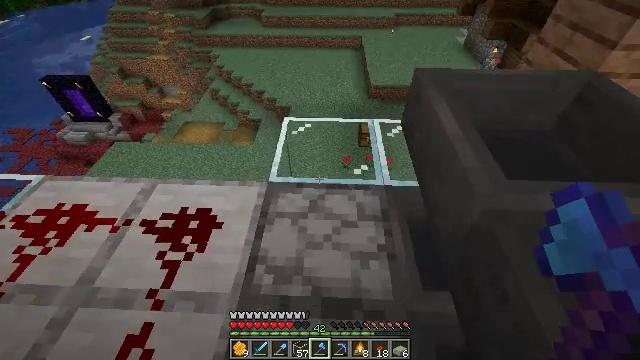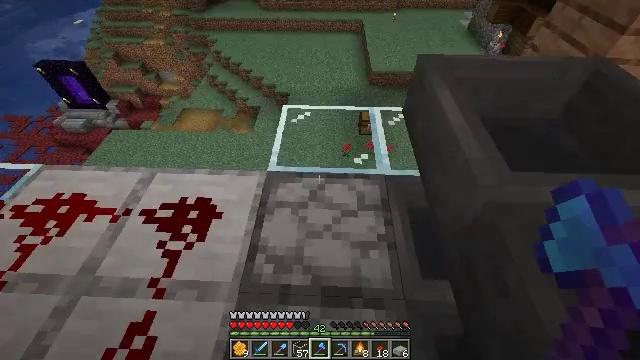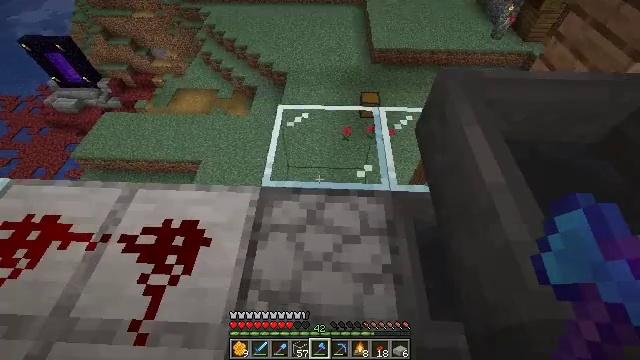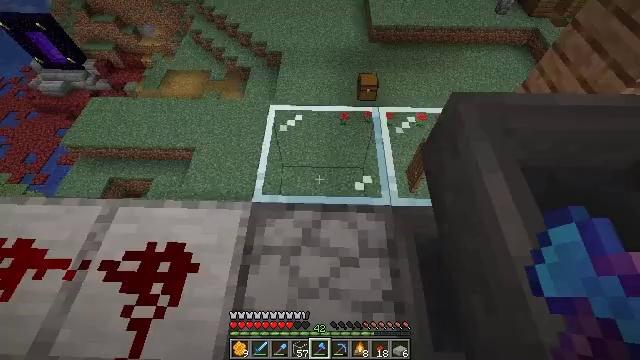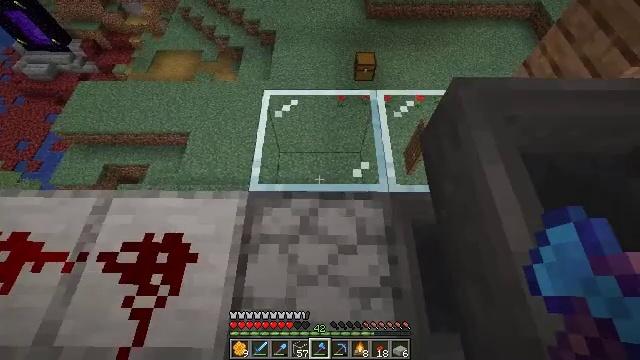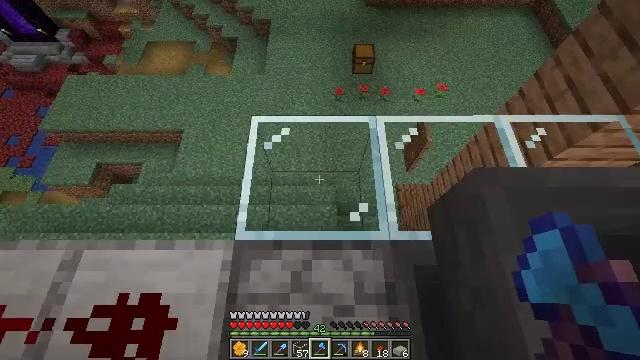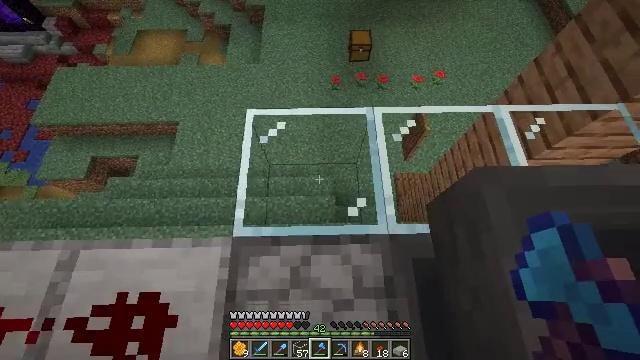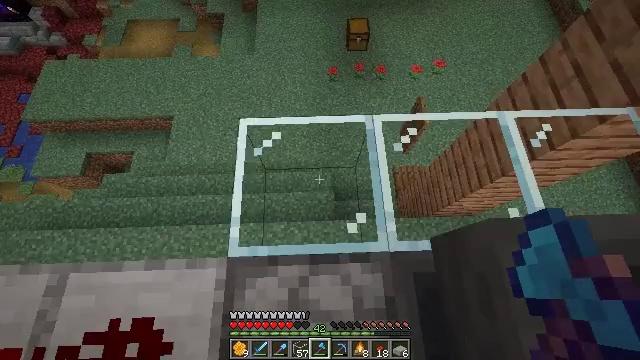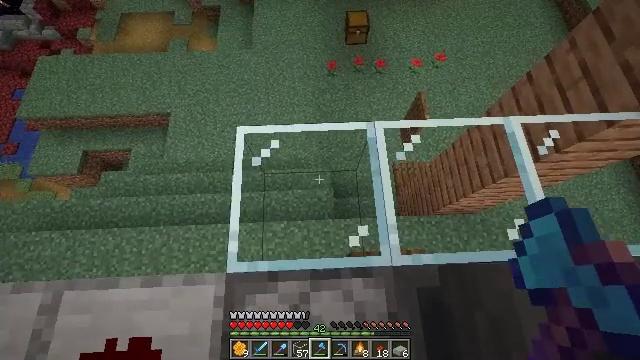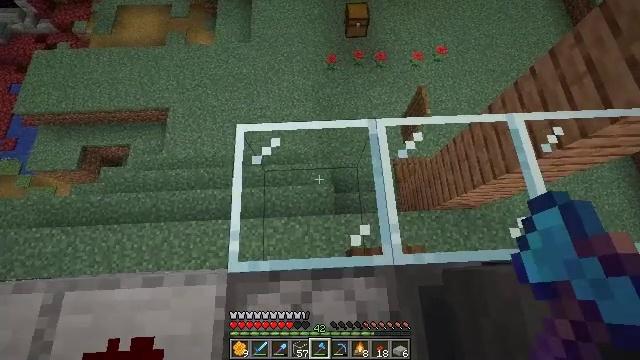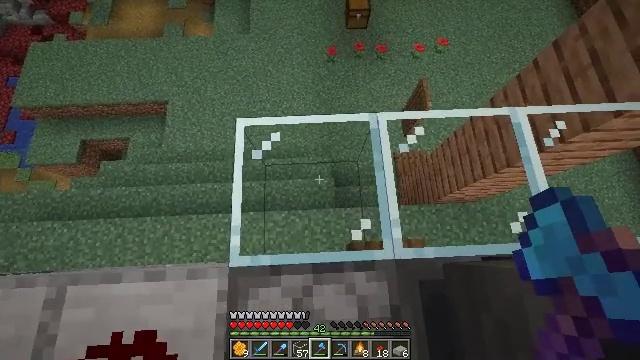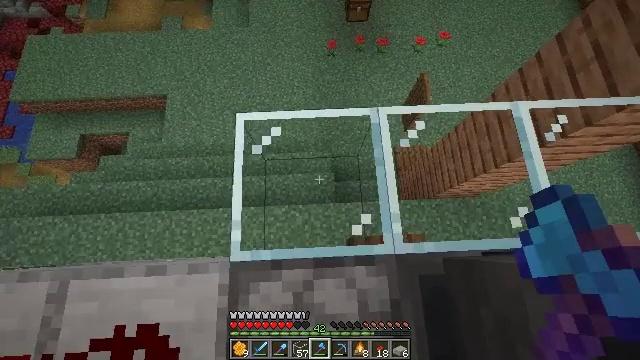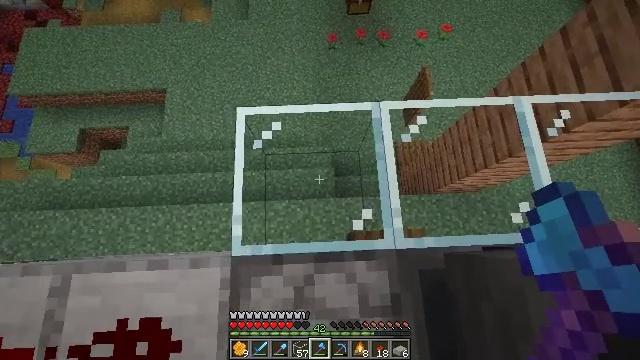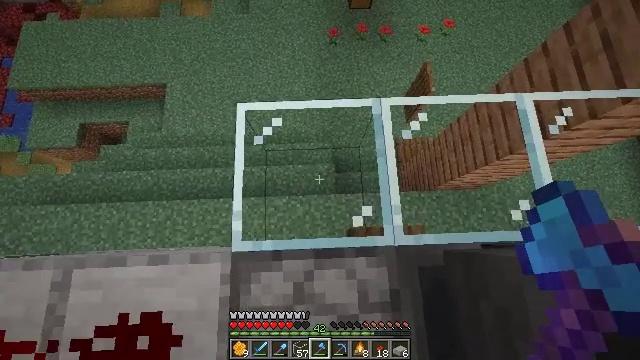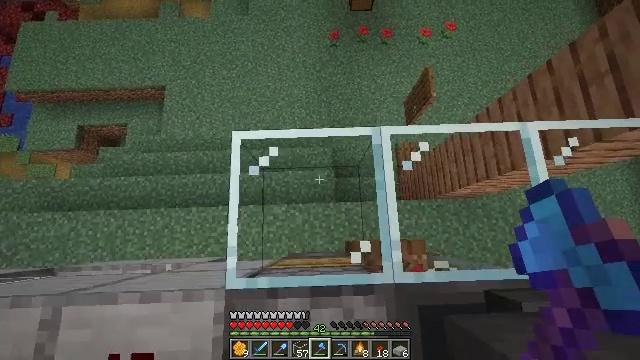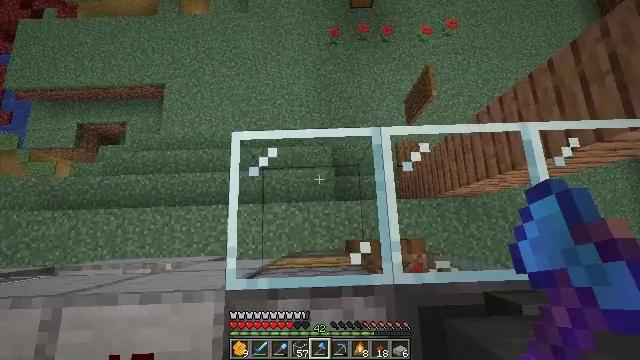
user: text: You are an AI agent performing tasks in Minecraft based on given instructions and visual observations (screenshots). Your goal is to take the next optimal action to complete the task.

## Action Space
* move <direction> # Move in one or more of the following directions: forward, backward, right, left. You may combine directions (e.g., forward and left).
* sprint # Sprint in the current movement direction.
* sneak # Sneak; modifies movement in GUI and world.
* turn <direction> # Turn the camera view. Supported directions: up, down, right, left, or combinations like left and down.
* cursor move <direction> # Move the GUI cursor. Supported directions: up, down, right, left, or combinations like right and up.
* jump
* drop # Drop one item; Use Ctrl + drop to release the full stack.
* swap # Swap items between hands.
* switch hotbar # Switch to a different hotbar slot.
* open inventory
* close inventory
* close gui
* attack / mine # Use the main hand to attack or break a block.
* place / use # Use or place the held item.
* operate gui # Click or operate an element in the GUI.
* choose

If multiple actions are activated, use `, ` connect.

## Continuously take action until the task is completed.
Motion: motion action
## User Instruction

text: Gather poppy from the ground.
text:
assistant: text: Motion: move forward, turn down
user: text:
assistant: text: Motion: move forward, turn down
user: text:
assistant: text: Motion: move forward, turn down
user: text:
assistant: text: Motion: move forward, turn right and down
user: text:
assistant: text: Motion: move forward, turn down
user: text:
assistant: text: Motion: move forward, turn right and down
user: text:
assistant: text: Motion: turn down
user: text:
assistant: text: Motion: turn down
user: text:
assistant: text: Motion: turn down
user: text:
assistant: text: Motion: turn down
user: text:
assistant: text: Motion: turn down
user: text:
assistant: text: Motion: turn down
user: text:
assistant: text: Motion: move forward
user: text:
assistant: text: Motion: move forward
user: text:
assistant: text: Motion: move forward
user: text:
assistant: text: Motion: turn down
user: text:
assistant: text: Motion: turn down
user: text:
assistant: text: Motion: turn down
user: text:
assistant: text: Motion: turn down
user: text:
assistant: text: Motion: turn down
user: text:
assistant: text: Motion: turn down
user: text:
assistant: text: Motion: no_op
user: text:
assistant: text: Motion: no_op
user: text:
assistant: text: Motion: no_op
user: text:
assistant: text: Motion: no_op
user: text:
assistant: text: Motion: no_op
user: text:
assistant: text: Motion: turn right
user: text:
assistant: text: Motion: turn right
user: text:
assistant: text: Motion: turn right
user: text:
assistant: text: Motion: turn right